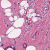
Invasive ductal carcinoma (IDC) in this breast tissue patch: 1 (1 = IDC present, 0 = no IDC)